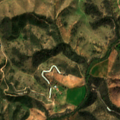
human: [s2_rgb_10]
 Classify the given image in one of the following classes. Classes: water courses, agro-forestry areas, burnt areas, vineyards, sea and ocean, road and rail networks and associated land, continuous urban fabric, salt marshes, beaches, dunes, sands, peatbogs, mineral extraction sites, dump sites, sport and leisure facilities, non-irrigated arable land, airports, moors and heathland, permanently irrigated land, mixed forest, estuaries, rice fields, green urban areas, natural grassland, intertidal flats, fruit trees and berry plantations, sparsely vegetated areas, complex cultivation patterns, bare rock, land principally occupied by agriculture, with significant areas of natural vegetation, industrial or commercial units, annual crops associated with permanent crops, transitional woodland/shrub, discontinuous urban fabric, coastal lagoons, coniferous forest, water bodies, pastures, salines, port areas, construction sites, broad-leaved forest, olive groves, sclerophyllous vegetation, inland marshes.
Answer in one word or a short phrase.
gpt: pastures, land principally occupied by agriculture, with significant areas of natural vegetation, transitional woodland/shrub